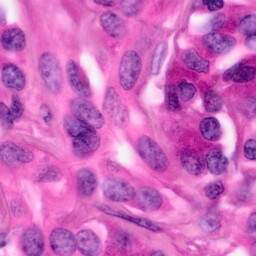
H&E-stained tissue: Pancreatic